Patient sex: M
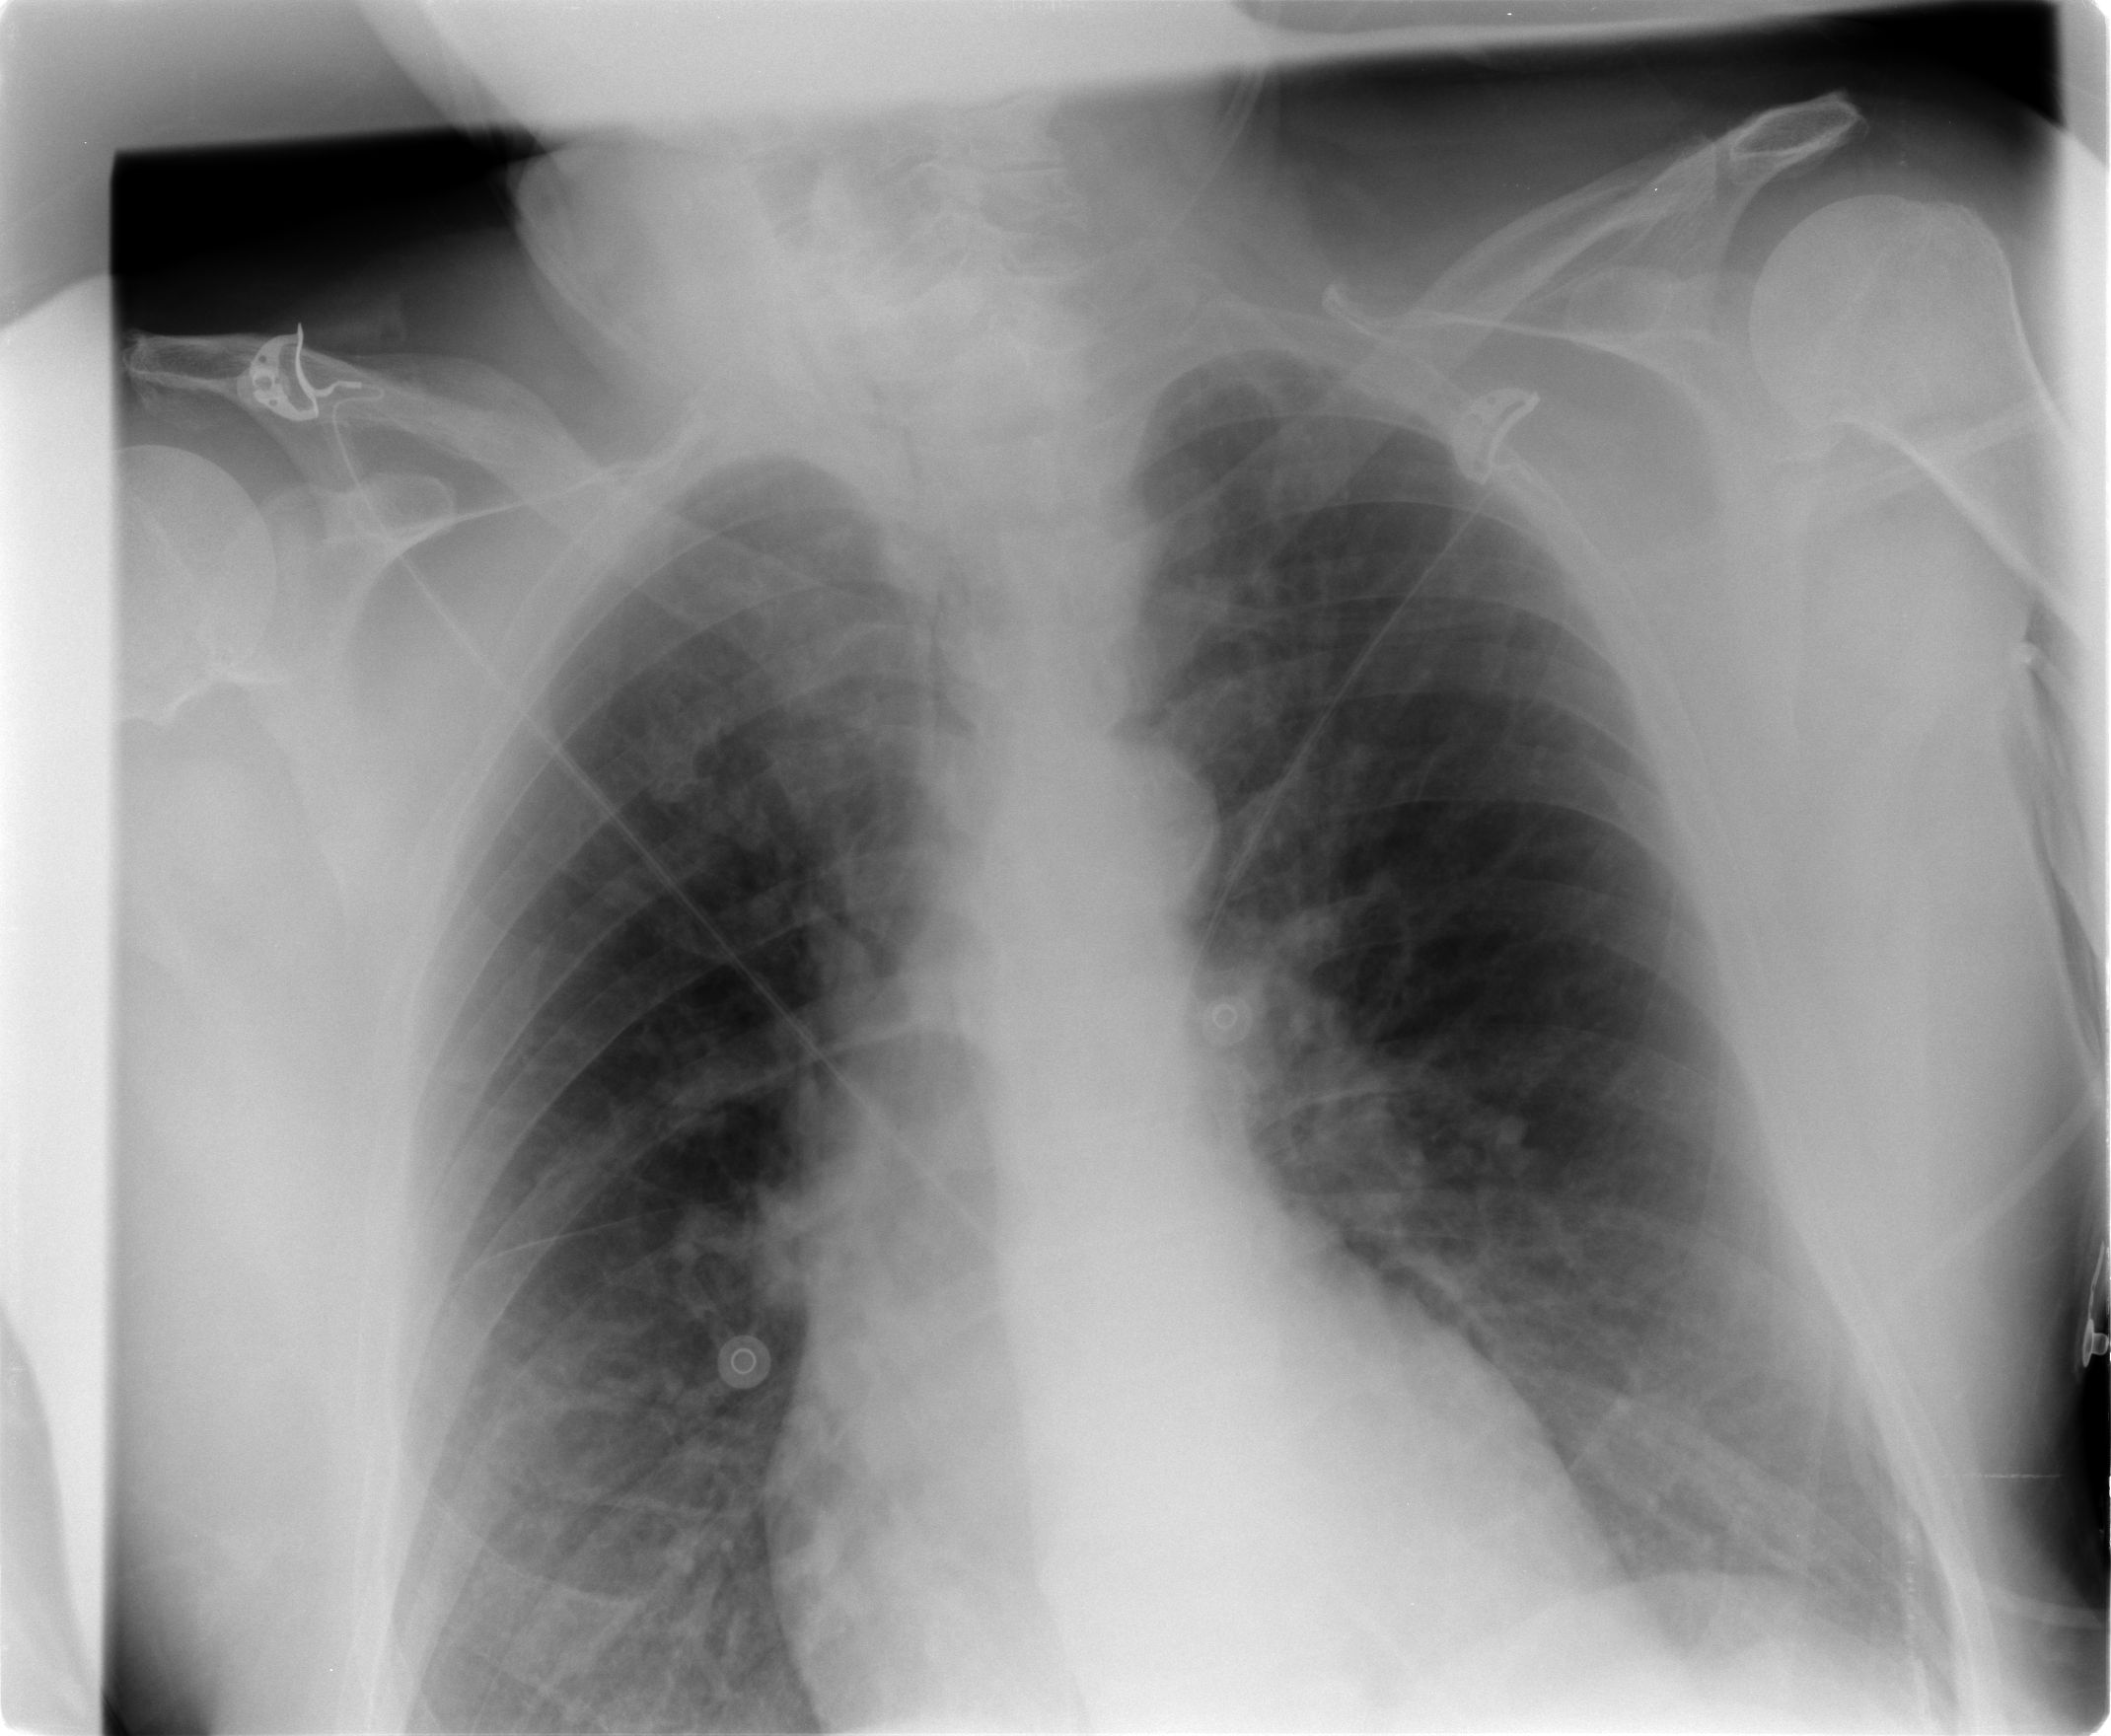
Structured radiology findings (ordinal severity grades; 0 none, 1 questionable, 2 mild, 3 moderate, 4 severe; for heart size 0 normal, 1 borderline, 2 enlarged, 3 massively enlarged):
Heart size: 1
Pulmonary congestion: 1
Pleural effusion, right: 0
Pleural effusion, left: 0
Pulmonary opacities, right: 0
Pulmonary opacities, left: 0
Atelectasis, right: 0
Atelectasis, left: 1